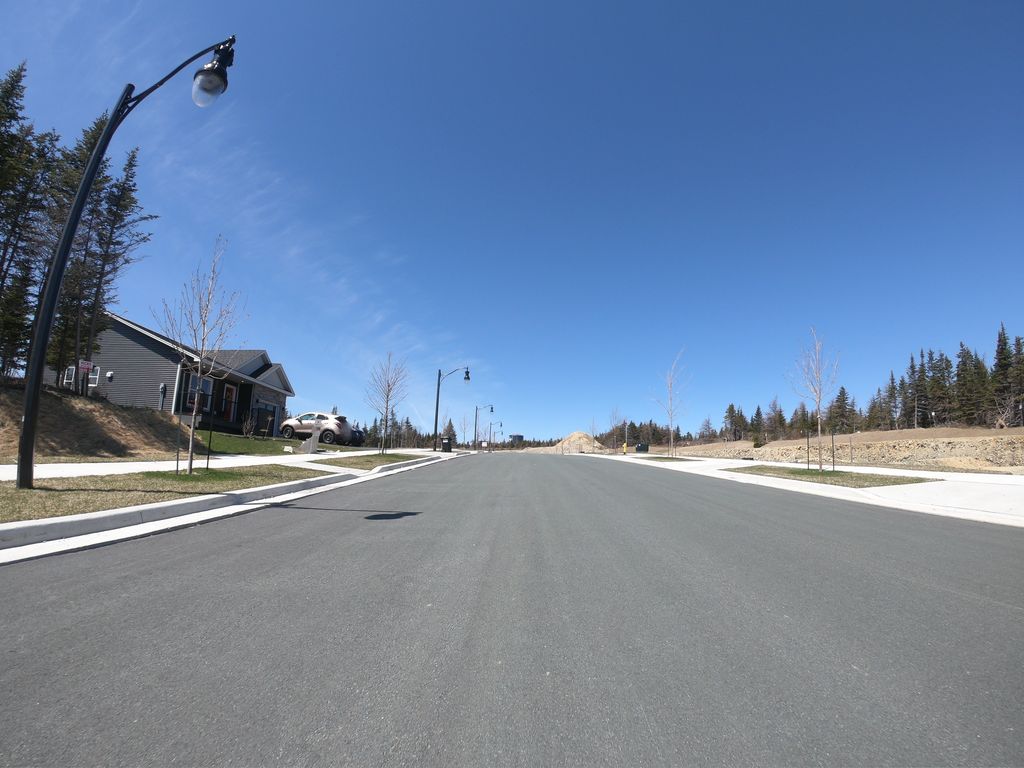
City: st_johns